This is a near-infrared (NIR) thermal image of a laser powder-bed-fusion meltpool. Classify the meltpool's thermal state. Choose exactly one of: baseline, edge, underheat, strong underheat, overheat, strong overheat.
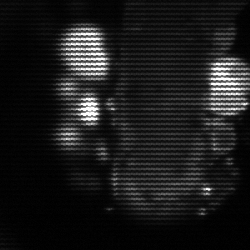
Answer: strong underheat